Question: This is a constantly growing file of part names. Each time a part is revised a new test part needs to be made of the revision so we want to keep track of the highest level
Based on duplicates in column A, I am trying to show the current highest rev level (alphanumeric) from column B in column C.
Using the code command I can get a value for the Rev Level up to Z, But I need to account for revision levels beyond Z (AA or AB etc)

'''
PN rev Max Code
1-QR-728 - C 45
4-QR-63 D D 68
2-QR-312 C D 67
1-QR-728 A C 65
28-QR-240 A K 65
2-QR-312 D D 68
6-QR-257 AA AB 65
1-QR-728 B C 66
28-QR-240 K K 75
4-QR-198 - - 45
1-QR-728 C C 67
5-QR-223 D D 68
6-QR-257 AB AB 65
'''
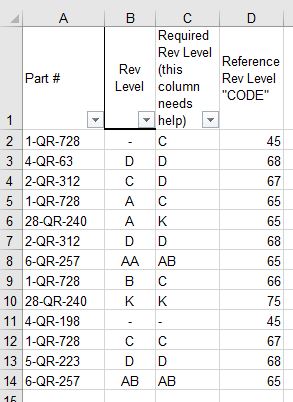
Answer: Here is an example that goes in column F and uses a helper column E.
Example in 'F3'
'''
=IFERROR(SUBSTITUTE(ADDRESS(1,MAX(IF($A$3:$A$15=A3,$E$3:$E$15)),4),"1",""),"-")
'''
entered as an array formula with + + and dragged down.
And in column E, example 'E3'
'''
=IFERROR(COLUMN(INDIRECT(B3&"1")),0)
'''
It is based on the revisions matching up with available column names.
<URL>